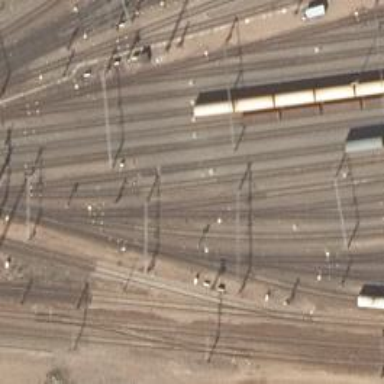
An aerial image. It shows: Railway signal.